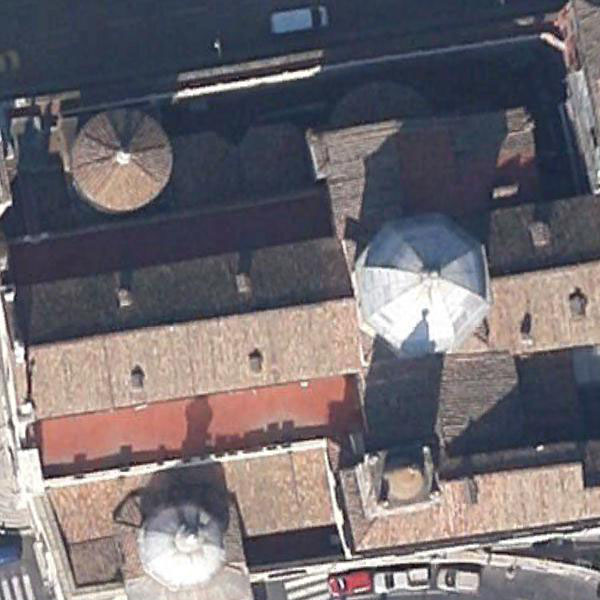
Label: Church